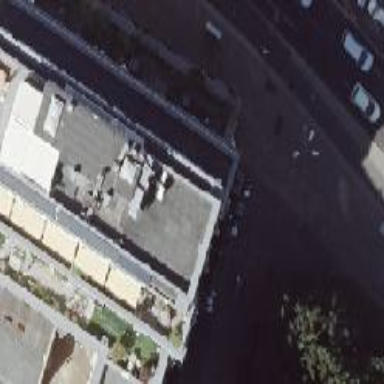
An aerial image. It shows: Building with flat grey roof.